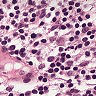
Metastatic tissue present: no